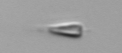
Label: Calciopappus